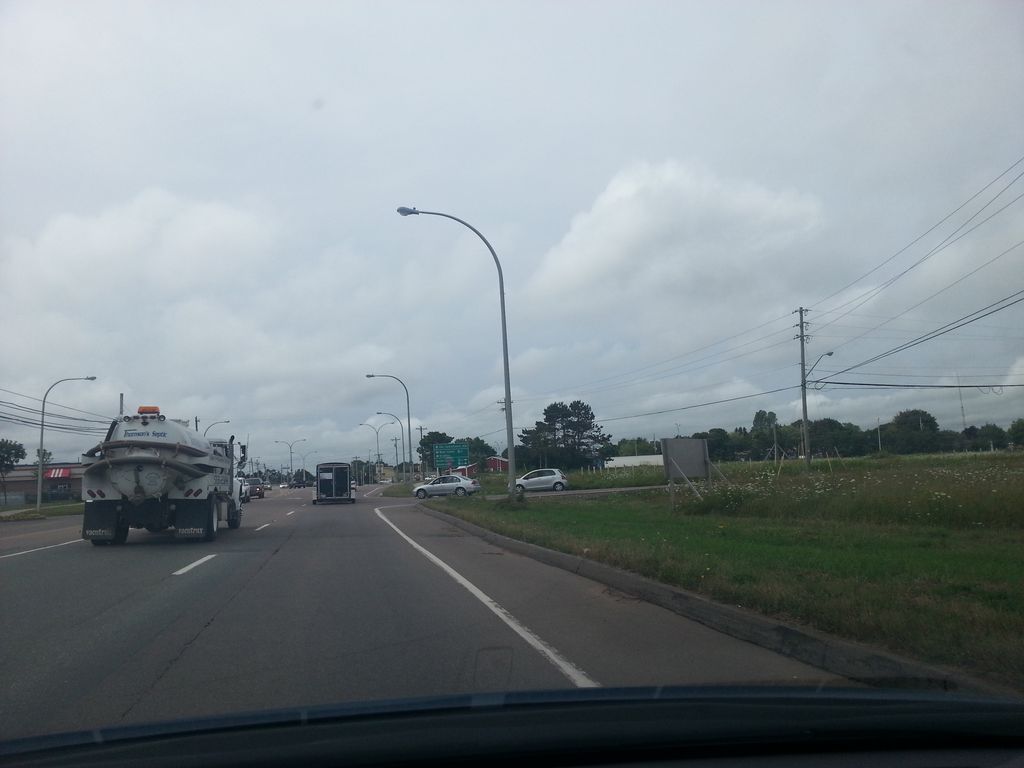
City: charlottetown